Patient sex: M
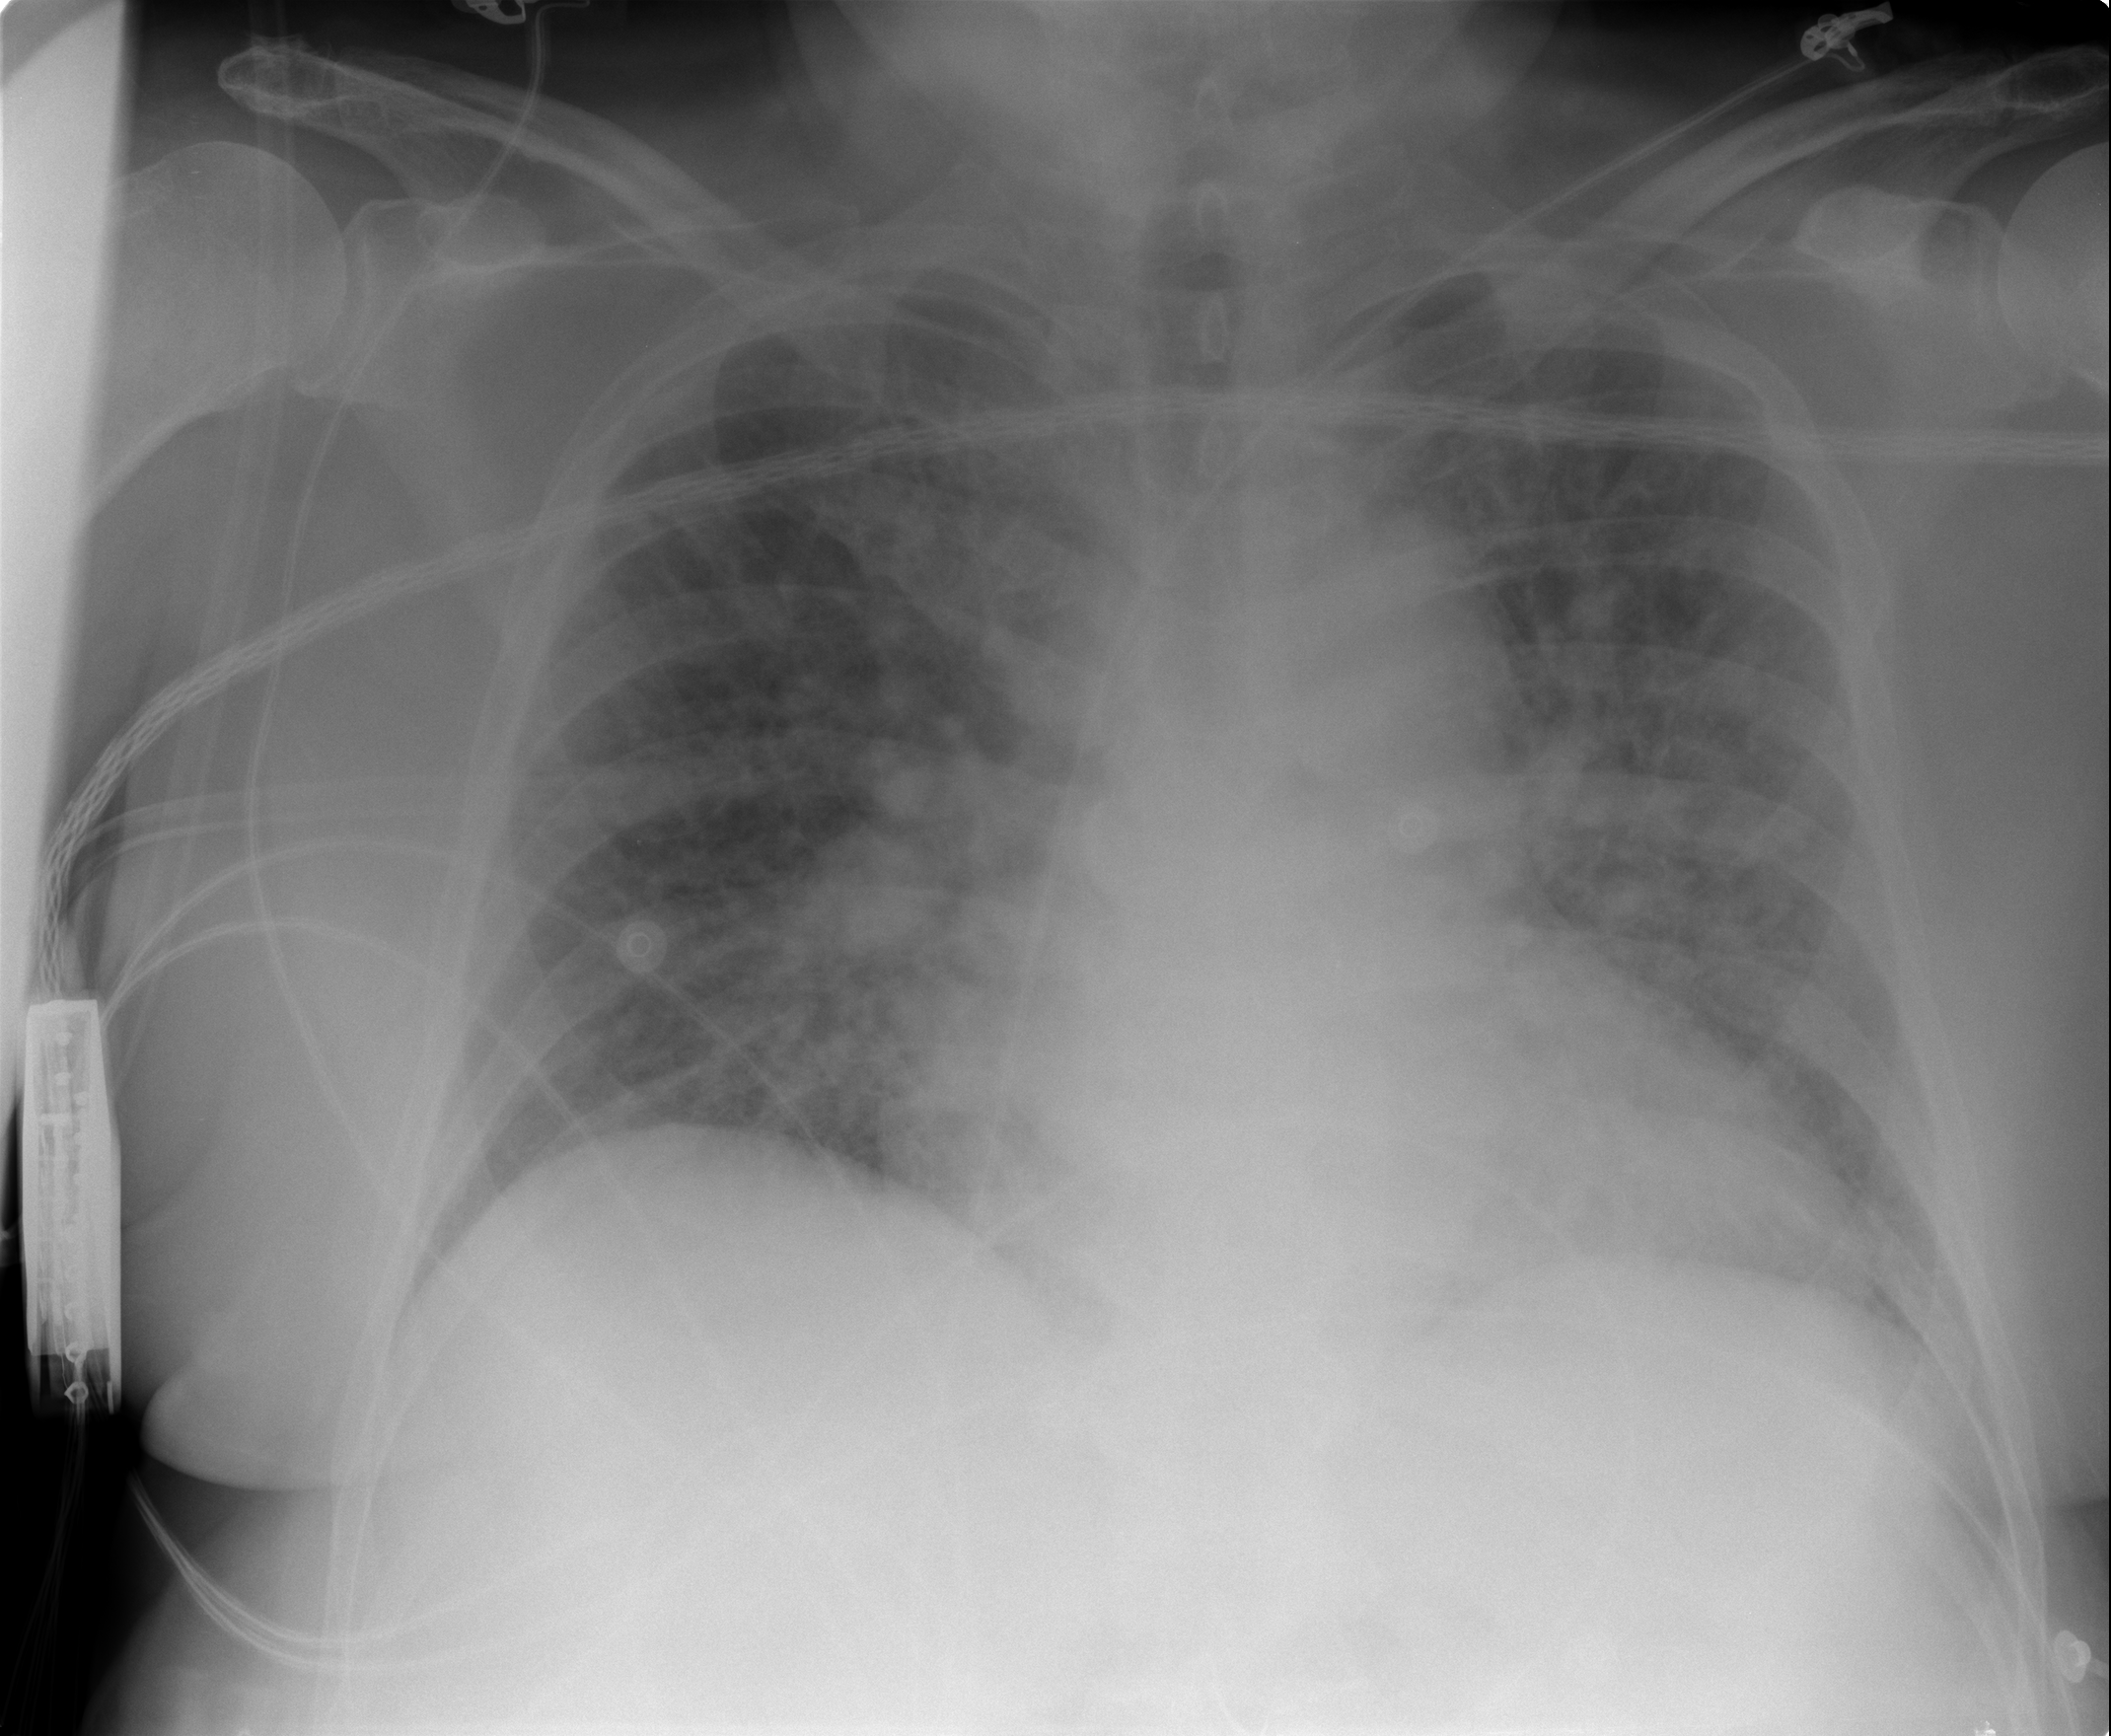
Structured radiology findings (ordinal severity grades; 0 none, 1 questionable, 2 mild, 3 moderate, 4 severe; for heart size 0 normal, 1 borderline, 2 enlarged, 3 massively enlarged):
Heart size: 0
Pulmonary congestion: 3
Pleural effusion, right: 0
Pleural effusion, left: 1
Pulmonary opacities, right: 3
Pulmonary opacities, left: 3
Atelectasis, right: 2
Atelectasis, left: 2